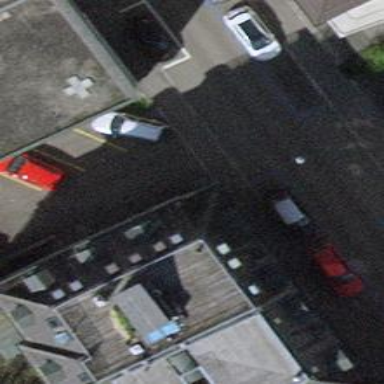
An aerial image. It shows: Car sharing facility.